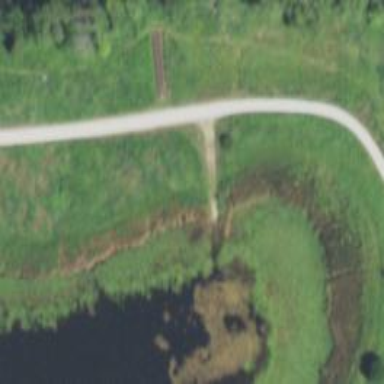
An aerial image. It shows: Slipway for leisure land vehicles on service road.